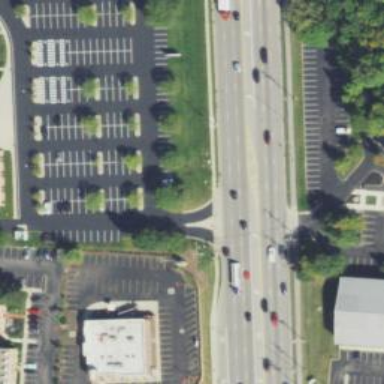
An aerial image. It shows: Asphalt road designated as trunk highway.